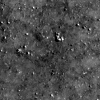
Atmospheric dust classification: not_dusty